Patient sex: F
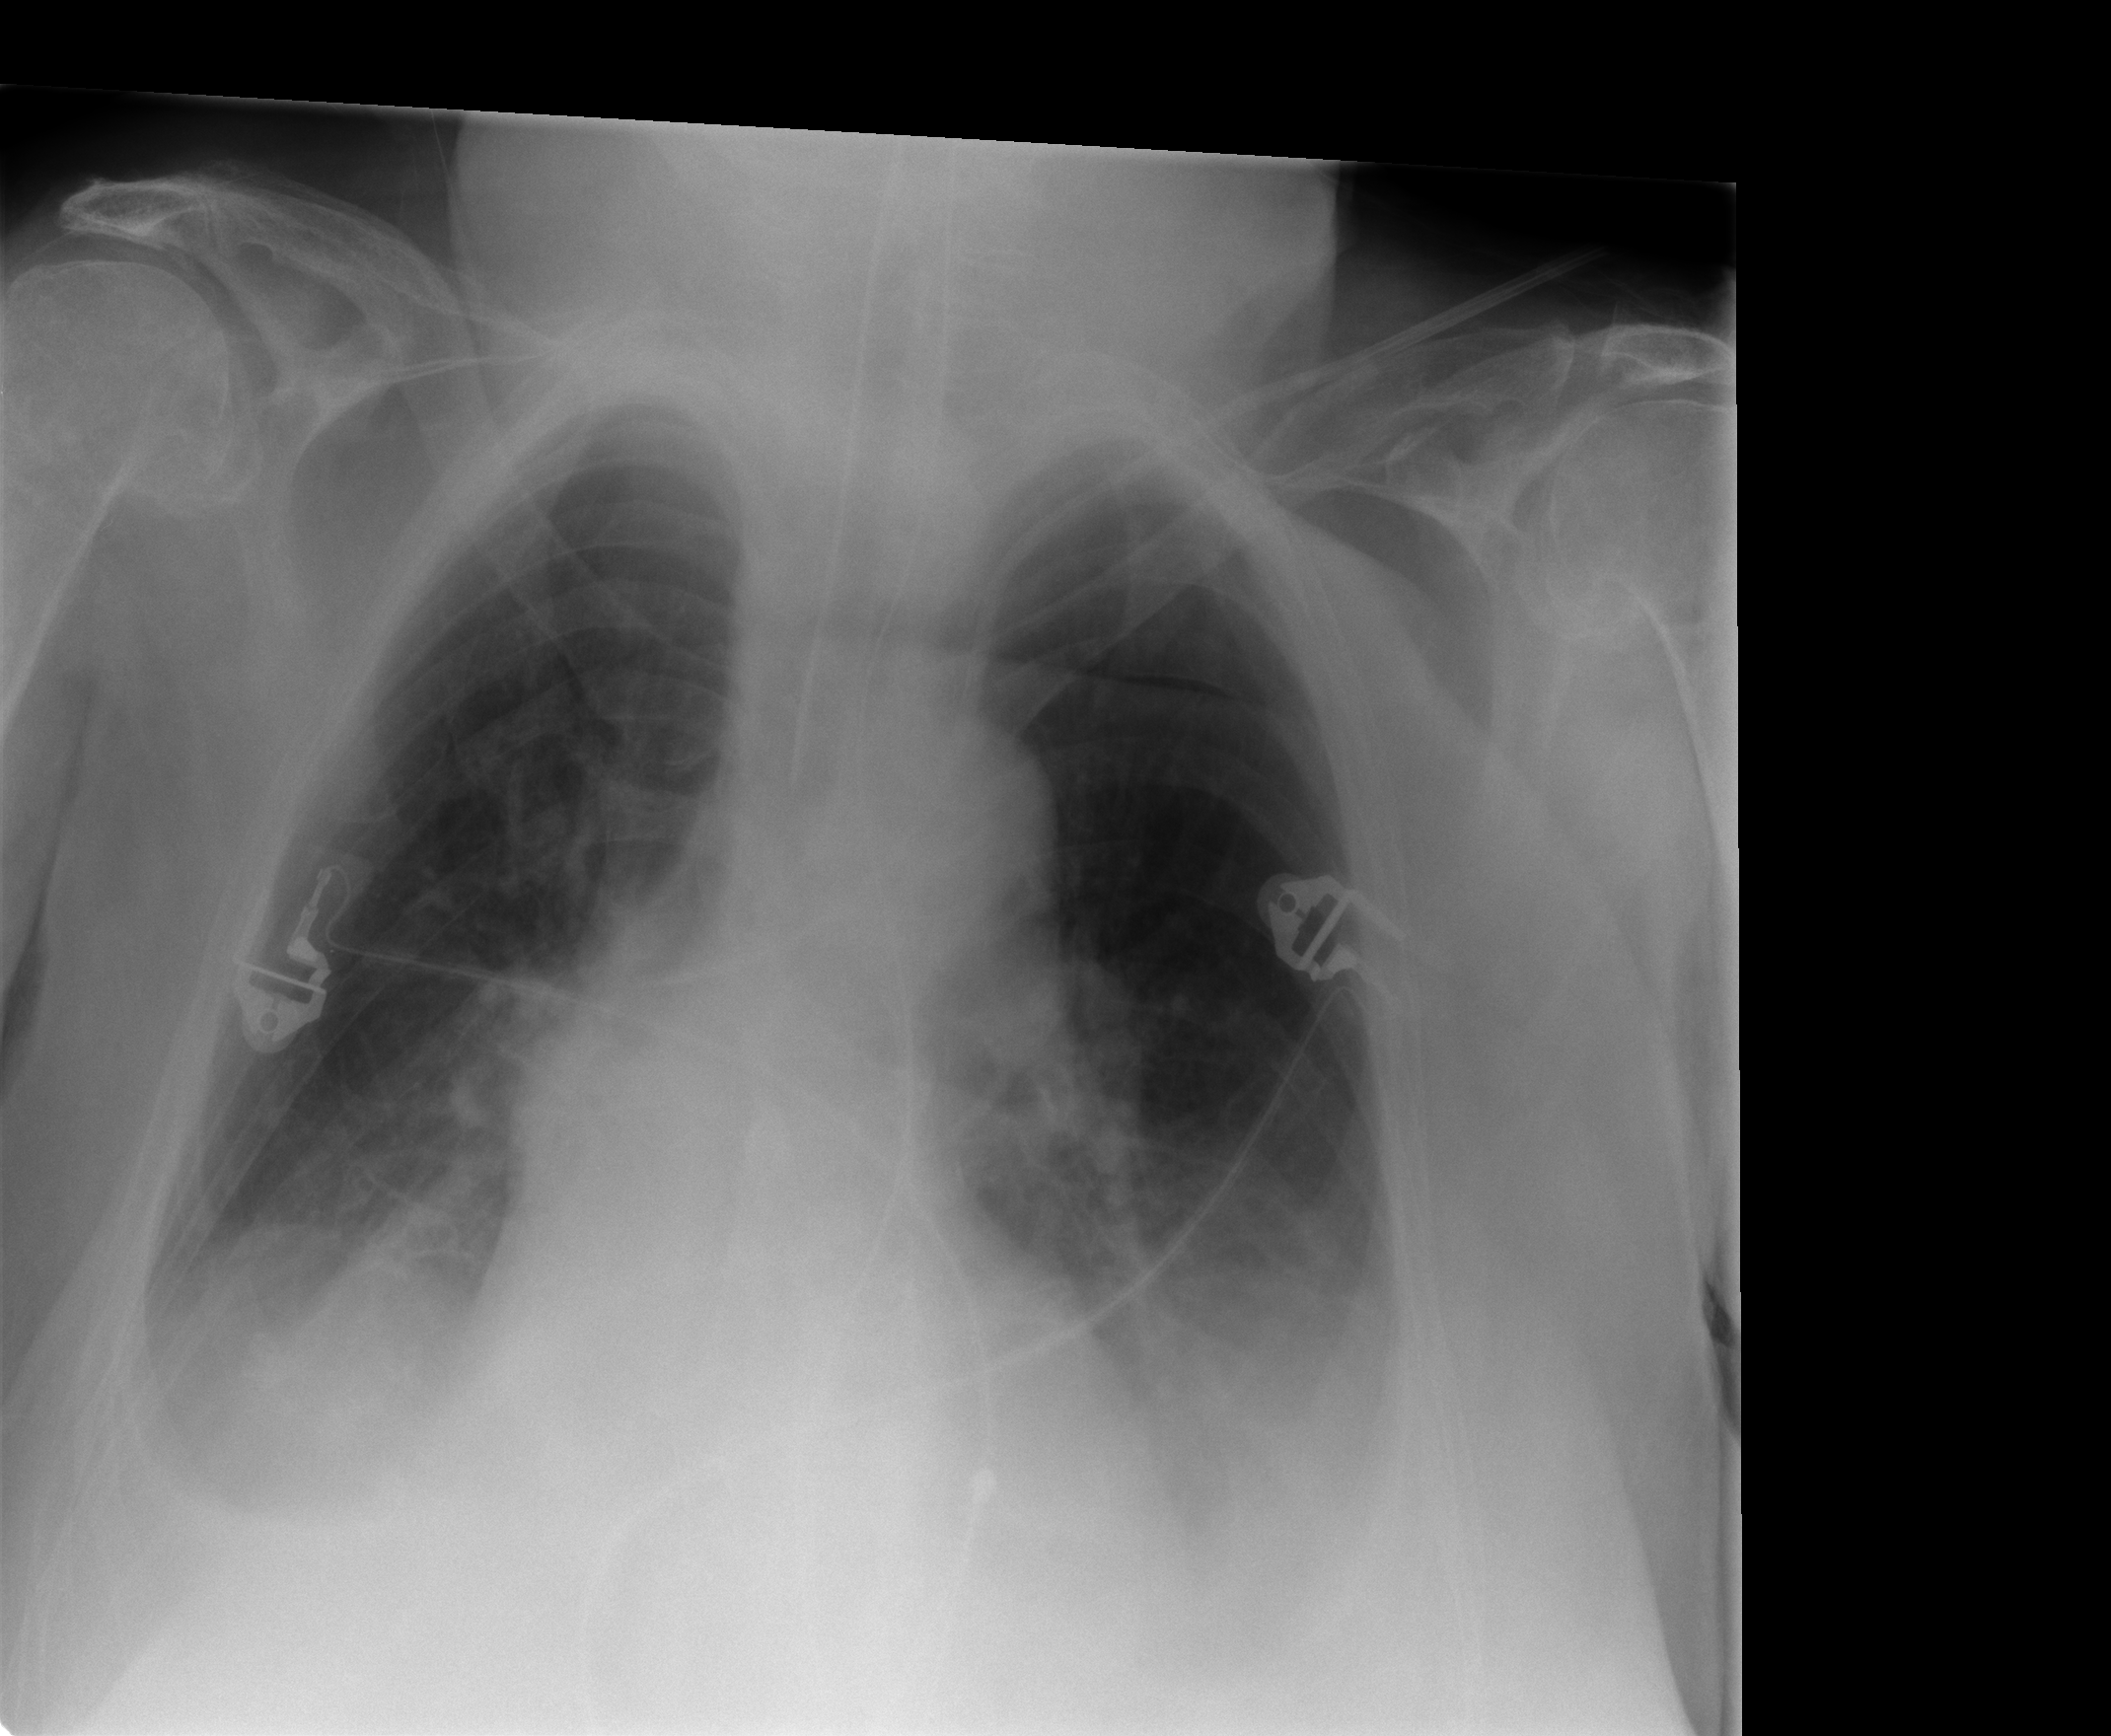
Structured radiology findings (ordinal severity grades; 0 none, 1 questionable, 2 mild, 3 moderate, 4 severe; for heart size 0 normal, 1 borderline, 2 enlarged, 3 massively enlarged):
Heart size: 2
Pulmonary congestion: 1
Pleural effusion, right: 2
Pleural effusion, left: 2
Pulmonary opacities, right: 0
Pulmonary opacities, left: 1
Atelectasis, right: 2
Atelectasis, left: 2